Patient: sex F, age 54
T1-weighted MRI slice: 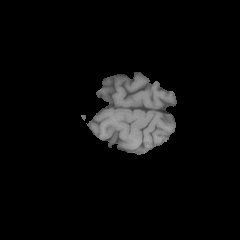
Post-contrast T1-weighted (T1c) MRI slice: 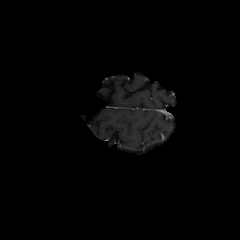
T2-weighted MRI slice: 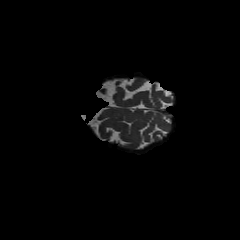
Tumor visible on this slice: no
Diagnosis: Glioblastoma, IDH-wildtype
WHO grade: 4